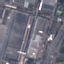
Land use / land cover: Industrial